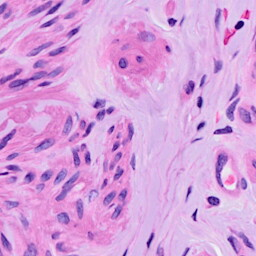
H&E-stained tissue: Ovarian